Question: I am unable to store new data into the database after the user submits the form. I check the database table via phpMyAdmin, but I do not see any new data. Can anyone show me the mistake in my code.
(listing.html):
'''
<html>
<form action="confirm_listing.php" method="POST">
<input name="Firstname" placeholder="Firstname">
<input name="Lastname" placeholder="Lastname">
...
<input type="submit" value="Submit">
</form>
</html>
'''
(confirm_listing.php):
'''
<?php
$firstname = $_POST['Firstname'];
$lastname = $_POST['Lastname'];
$address = $_POST['Address'];
$suburb = $_POST['Suburb'];
$city = $_POST['City'];
$type = $_POST['Type'];
$room = $_POST['Room'];
$floorArea = $_POST['Floor'];
$landArea = $_POST['Land'];
$price = $_POST['Price'];
$contact = $_POST['Contact'];
$active = "1";
$server = "localhost";
$dbusername = "root";
$dbpassword = "";
$dbname = "summitrealestatedb";
$connection = mysqli_connect($server, $dbusername, $dbpassword, $dbname);
if (!$connection) {
die("Connection failed: " . mysqli_connect_error());
}
$sql = "INSERT INTO property (firstname, lastname, address, suburb, city, type, room, floor, land, price, contact, active) VALUES ('$firstname', '$lastname', '$address', '$suburb', '$city', '$type', '$room', '$floorArea', '$landArea', '$price', '$contact', '$active');";
mysqli_query($connection, $sql);
mysqli_close($connection);
?>
'''
Here is <URL> of what it currently looks like in the database table:

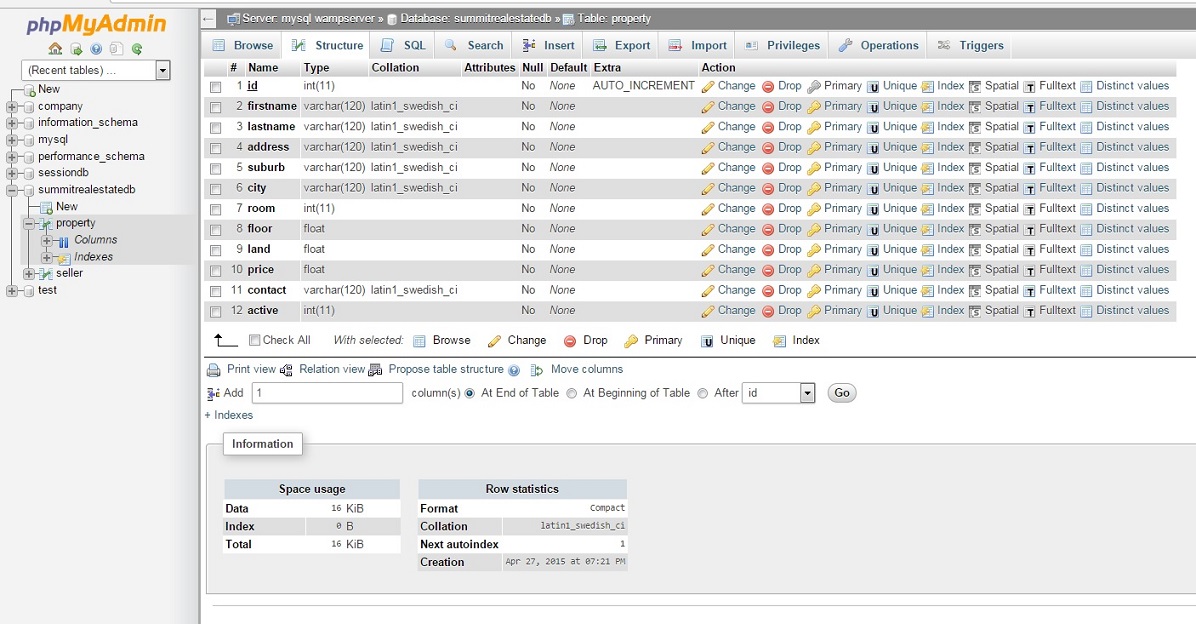
Answer: Try to print error of insert
'''
mysqli_query($connection, $sql) or die(mysqli_error($connection));
'''